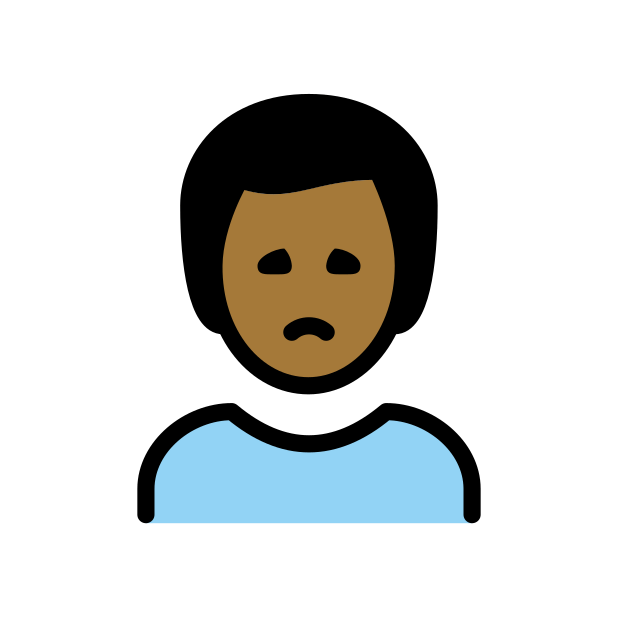
man frowning: medium-dark skin tone